Question: Please run the code snippet to understand my question.
after clicking the square for 2 times, the scrollbar is visible. However the left-/right-most square is partially shown, I don't know how to avoid this.
Also want to emphasize that I:
1. prefer center-aligning the squares.
2. both horizontal and vertial insertions are to be implemented.
The final desired outcome / sample output is demonstrated by this GIF:

'''
function insertElement(ev) {
let this_node = ev.target;
this_node.insertAdjacentHTML('afterend', '<div class="square" onclick="insertElement(event);"></div>');
}
'''
'''
.container {
display: -webkit-flex;
justify-content: center;
width: 100px;
padding: 20px;
background-color: #fff280;
overflow: scroll;
}
.square {
min-width: 45px;
height: 45px;
margin: 5px;
background-color: #9c9c9c;
}
'''
'''
<!DOCTYPE html>
<html>
<head>
<meta charset="utf-8">
</head>
<body>
<div class="container">
<div class="square" onclick="insertElement(event);"></div>
</div>
</body>
</html>
'''
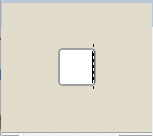
Answer: If you want to keep centered style without overflow and left alignment after overflow, 2 containers are needed, with the inner one adapting to the width of content (not parent), e.g. using 'display: inline-flex', like this:
'''
function insertElement(ev) {
let this_node = ev.target;
this_node.insertAdjacentHTML('afterend', '<div class="square" onclick="insertElement(event);"></div>');
}
'''
'''
.scrollContainer {
width: 150px;
height: 150px;
overflow: scroll;
}
.centerContainer {
display: inline-flex;
overflow: visible;
min-width: 100%;
min-height: 100%;
justify-content: center;
align-items: center;
background-color: #fff280;
}
.square {
min-width: 45px;
height: 45px;
margin: 5px;
background-color: #9c9c9c;
}
'''
'''
<!DOCTYPE html>
<html>
<head>
<meta charset="utf-8">
</head>
<body>
<div class="scrollContainer">
<div class="centerContainer">
<div class="square" onclick="insertElement(event);"></div>
</div>
</div>
</body>
</html>
'''